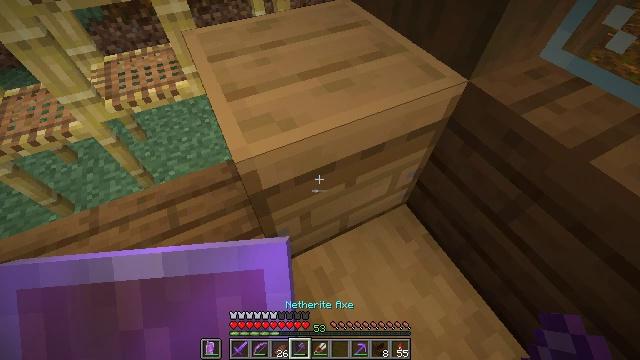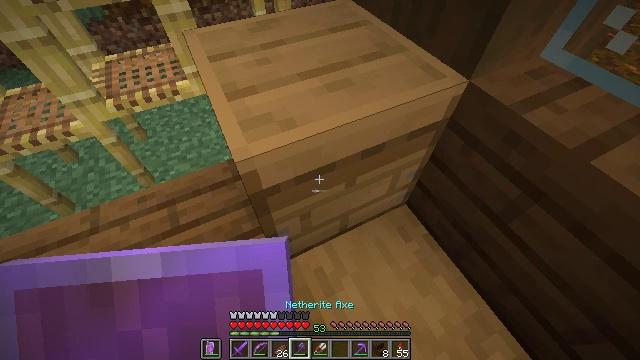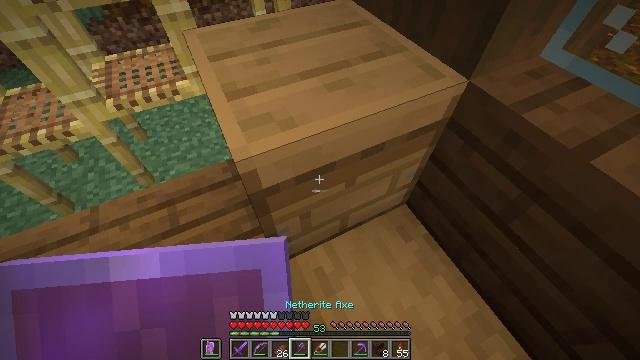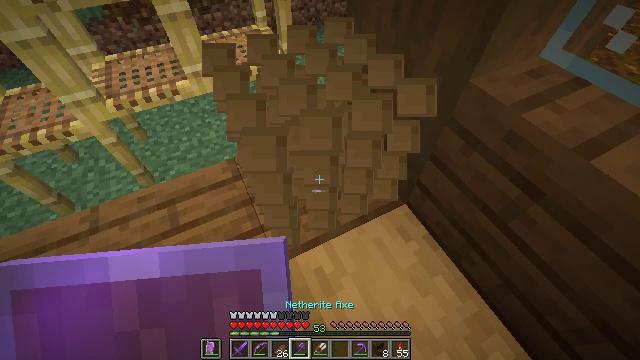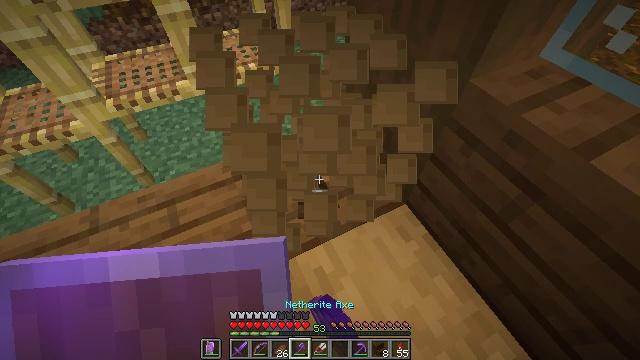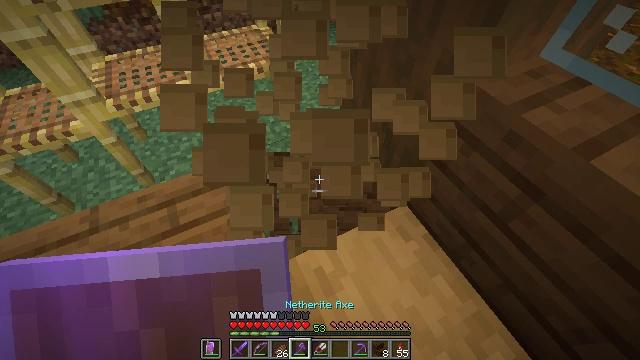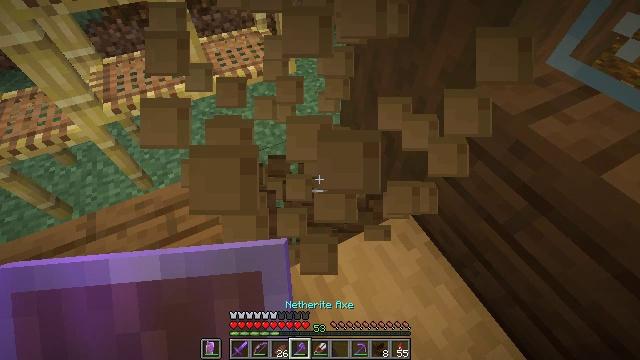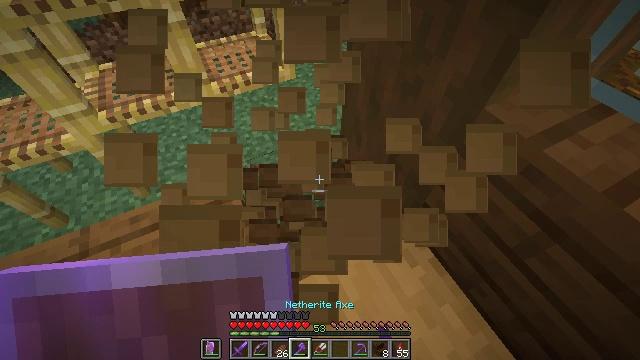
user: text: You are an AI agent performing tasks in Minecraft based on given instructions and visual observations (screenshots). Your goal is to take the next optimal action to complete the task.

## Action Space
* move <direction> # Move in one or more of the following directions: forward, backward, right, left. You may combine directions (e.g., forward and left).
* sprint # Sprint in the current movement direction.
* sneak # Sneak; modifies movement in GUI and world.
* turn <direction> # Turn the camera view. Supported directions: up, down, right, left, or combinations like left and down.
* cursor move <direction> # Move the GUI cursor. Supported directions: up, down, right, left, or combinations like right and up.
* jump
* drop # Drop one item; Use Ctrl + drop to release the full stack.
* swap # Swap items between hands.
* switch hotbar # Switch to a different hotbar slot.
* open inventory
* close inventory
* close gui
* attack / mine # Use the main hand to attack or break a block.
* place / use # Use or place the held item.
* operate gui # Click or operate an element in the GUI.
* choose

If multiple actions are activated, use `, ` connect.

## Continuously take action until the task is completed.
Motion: motion action
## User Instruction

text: Mine the beehive on the tree.
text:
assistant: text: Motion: no_op
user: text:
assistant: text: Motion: no_op
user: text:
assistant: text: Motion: attack / mine
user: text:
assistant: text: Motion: attack / mine
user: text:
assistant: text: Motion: attack / mine
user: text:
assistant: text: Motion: move forward, attack / mine
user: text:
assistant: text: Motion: move forward, attack / mine
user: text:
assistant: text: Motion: no_op